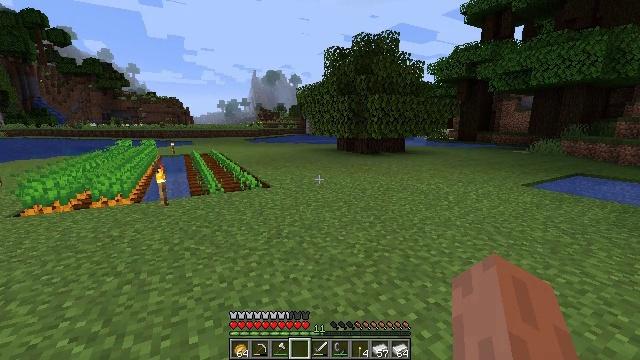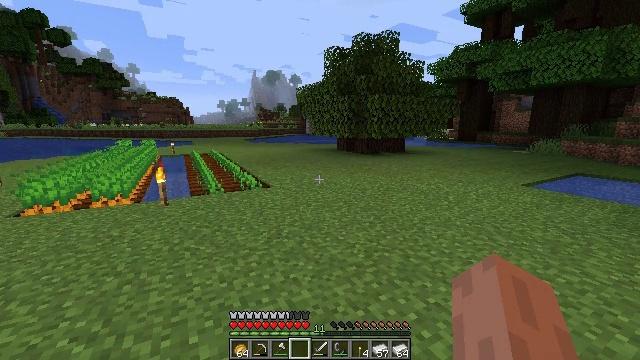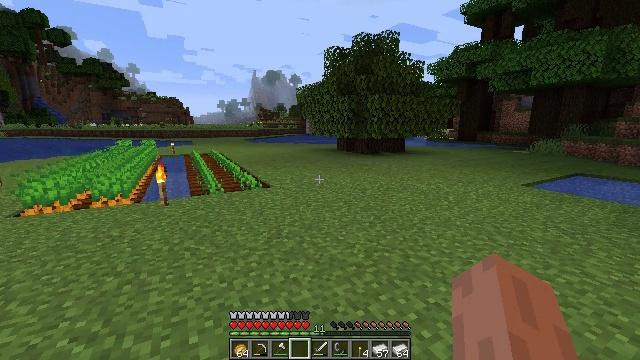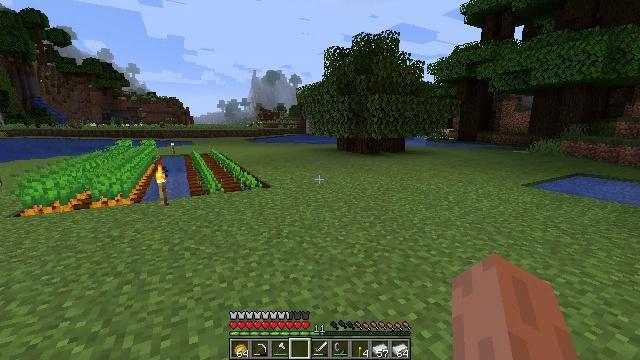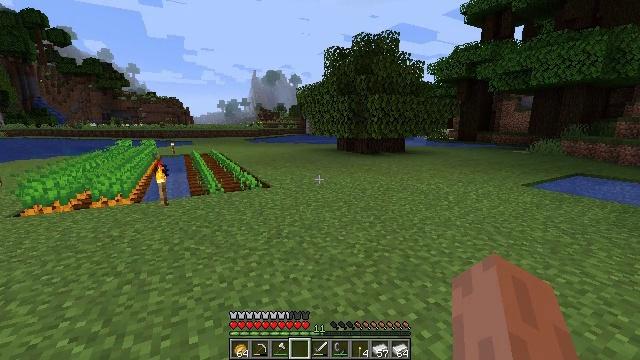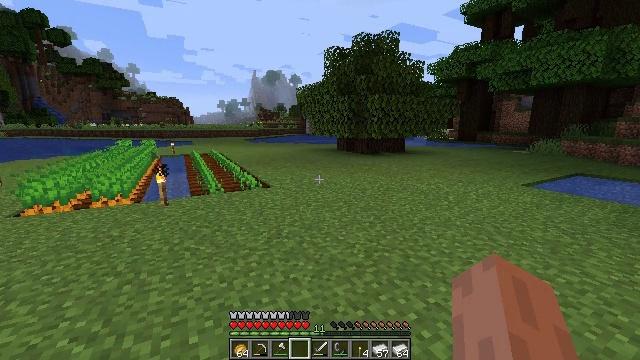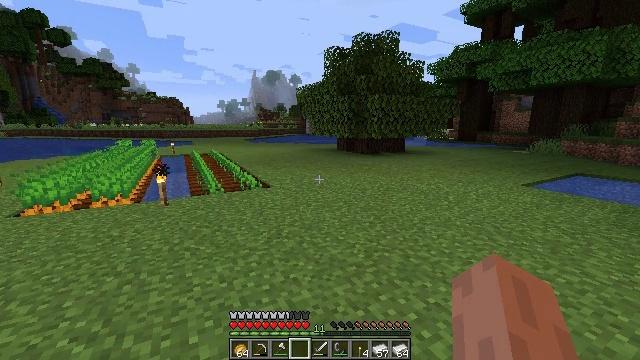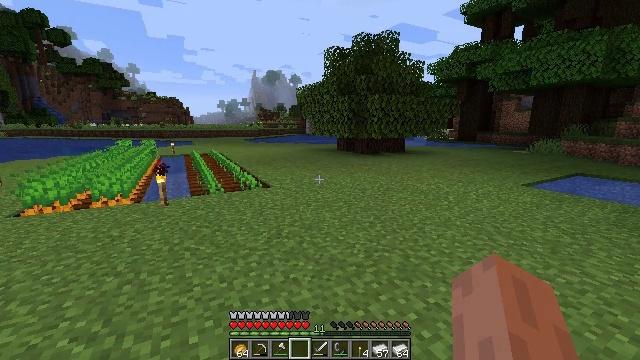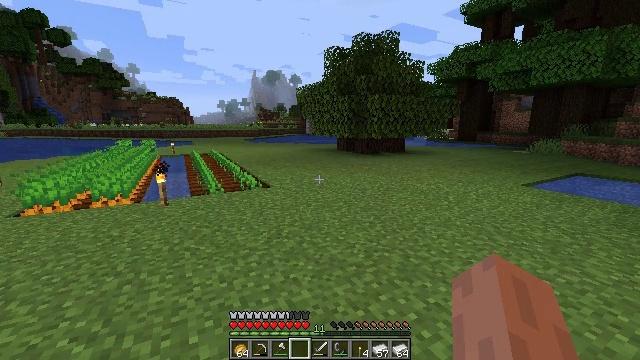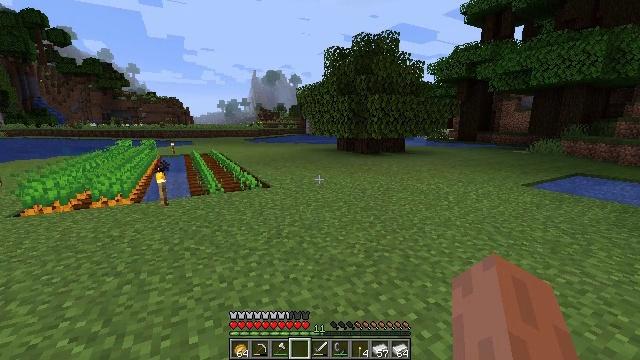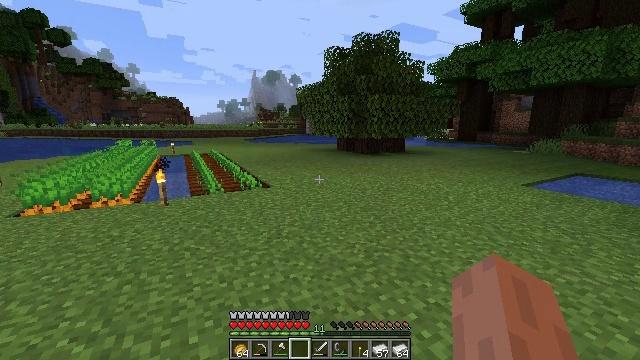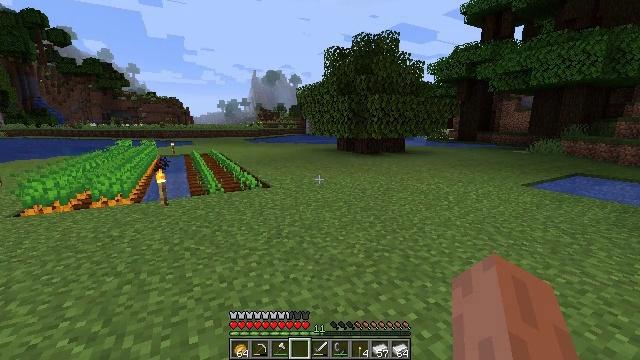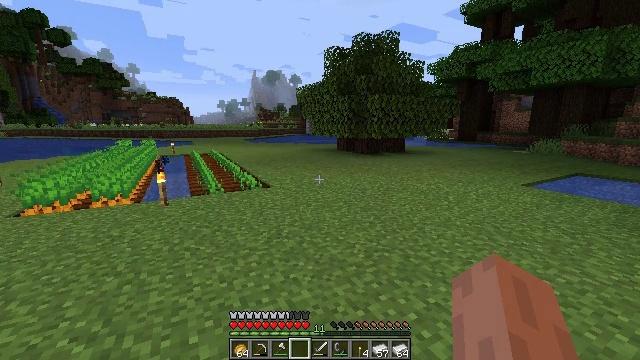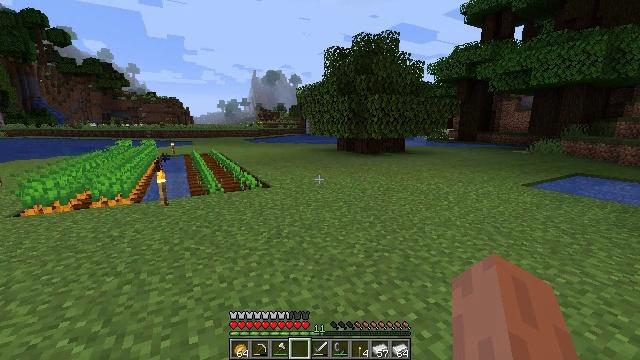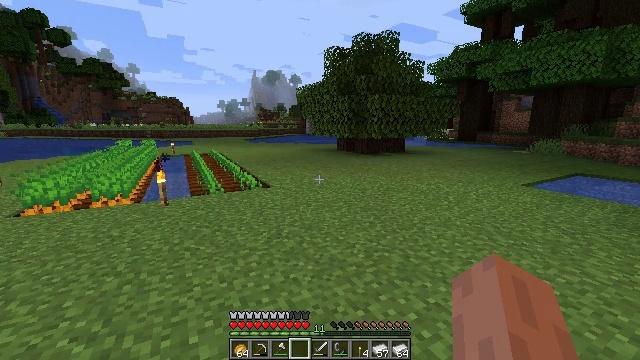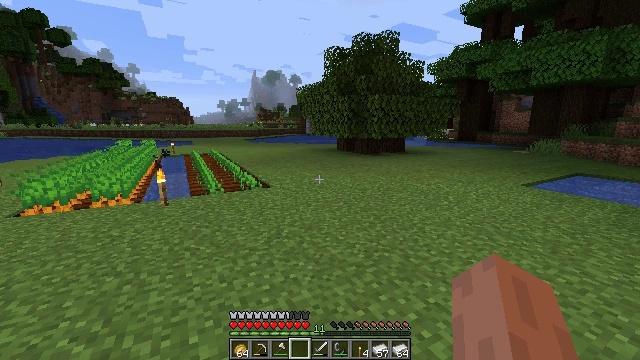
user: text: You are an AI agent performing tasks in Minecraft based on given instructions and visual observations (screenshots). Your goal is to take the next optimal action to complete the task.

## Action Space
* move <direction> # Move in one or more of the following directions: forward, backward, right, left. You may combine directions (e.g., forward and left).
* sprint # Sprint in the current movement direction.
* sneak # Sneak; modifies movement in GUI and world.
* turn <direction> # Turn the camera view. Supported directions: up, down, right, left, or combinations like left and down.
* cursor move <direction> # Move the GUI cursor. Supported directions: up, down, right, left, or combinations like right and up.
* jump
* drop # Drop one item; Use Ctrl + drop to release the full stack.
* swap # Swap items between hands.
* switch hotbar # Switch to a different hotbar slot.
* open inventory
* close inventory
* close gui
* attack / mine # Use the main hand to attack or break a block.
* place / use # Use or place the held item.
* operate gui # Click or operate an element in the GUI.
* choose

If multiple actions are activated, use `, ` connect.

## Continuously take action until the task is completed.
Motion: motion action
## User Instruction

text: Collect dirt by holding left button.
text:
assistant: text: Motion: no_op
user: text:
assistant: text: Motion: no_op
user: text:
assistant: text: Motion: no_op
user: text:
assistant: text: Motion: no_op
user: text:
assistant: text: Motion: no_op
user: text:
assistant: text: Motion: no_op
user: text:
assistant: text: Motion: no_op
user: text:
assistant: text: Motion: no_op
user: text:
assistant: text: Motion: no_op
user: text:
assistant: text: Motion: no_op
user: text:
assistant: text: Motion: no_op
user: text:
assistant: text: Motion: no_op
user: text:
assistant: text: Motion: no_op
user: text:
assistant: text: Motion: no_op
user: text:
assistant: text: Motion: no_op
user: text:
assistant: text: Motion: no_op
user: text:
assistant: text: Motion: no_op
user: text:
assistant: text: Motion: no_op
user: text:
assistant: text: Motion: no_op
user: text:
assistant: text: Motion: no_op
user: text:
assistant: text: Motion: no_op
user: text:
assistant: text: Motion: no_op
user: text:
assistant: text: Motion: no_op
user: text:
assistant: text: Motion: no_op
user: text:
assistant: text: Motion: no_op
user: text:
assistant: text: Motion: no_op
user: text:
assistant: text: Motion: no_op
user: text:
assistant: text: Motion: no_op
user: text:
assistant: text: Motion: no_op
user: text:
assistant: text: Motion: no_op